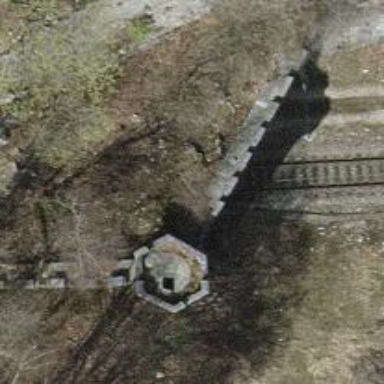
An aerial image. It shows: Retaining wall.